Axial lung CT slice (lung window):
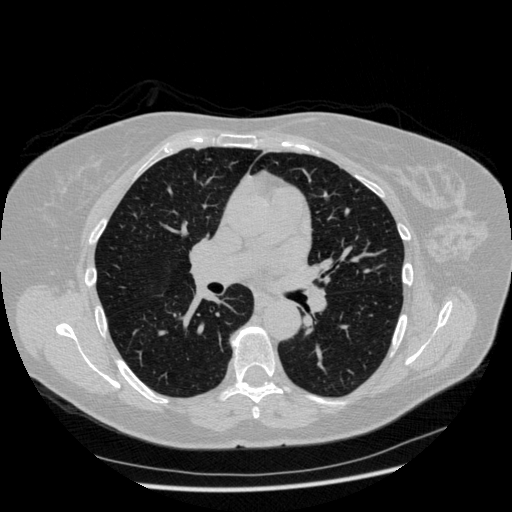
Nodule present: no